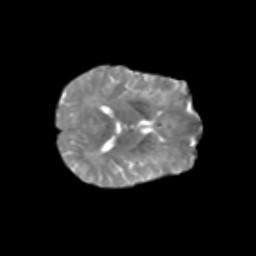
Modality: T2w
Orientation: axial
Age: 47
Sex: female
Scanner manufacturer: siemens
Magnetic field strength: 3 T
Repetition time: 1.8 s
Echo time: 0.07 s